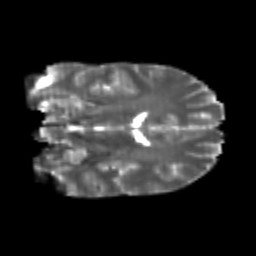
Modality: T2w
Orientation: coronal
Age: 22
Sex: male
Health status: healthy
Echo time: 0.074 s